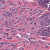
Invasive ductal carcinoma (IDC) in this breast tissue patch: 1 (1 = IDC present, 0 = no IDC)